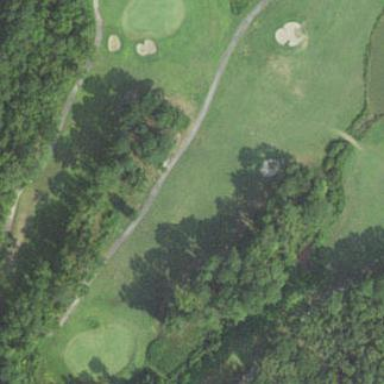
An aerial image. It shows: Golf pitch.